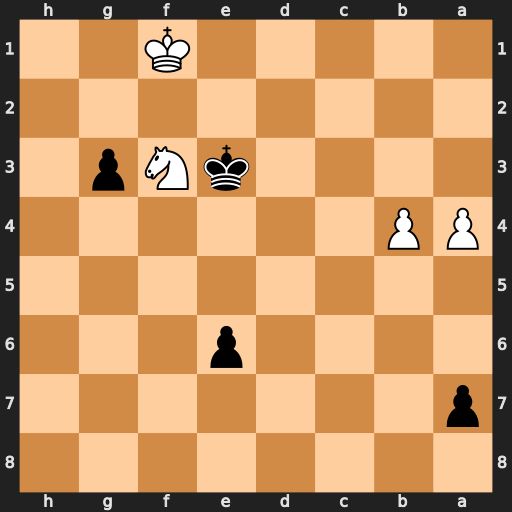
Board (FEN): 8/p7/4p3/8/PP6/4kNp1/8/5K2
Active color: b
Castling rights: -
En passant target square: -
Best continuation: Kxf3 a5 Ke4 b5 Kd5 Kg2 Kc5